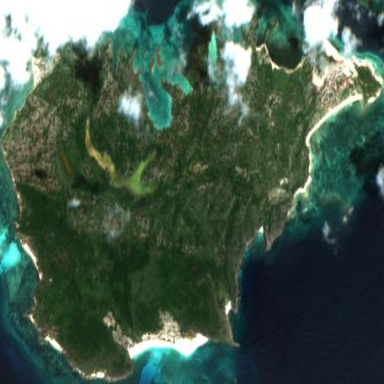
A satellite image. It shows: Island with natural coastline.